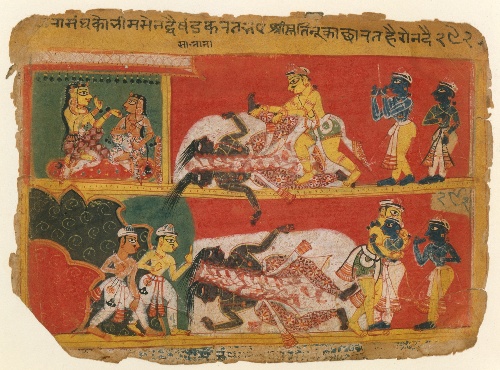
Date: ca. 1540
Object type: Folio
Classification: Paintings
Medium: Opaque watercolor and ink on paper
Culture: Northern India, Delhi or Agra region
Dimensions: 6 3/4 x 9 1/16 in. (17.1 x 23 cm)
Department: Asian Art
Credit line: Gift of Cynthia Hazen Polsky, 1985
Accession year: 1985
Repository: Metropolitan Museum of Art, New York, NY
Tags: Men|Krishna|Death|Women